Question: I am trying to get only those records that are latest in each year from the following sample data, in case of tie get the one with highest ObjectID. (please see the image and SQL fiddle). Any help is appreciated.
(DB: SQL Server 2008)
please see the SQL Fiddle: <URL>
I want all the records that gets latest entry in each year and in case of tie get the one that has highest ObjectID.
Image Input Data and Results expected:

I was trying the sample code but no avail:
'''
SELECT t1.*, Year(lastvaluationdate) as Val_year FROM FS t1
WHERE t1.objectid = (SELECT MAX(t2.objectid)
FROM FS t2
WHERE t2.ENTITYUID = t1.ENTITYUID and t2.LASTVALUATIONDATE
= t1.LASTVALUATIONDATE)
order by ENTITYUID
'''
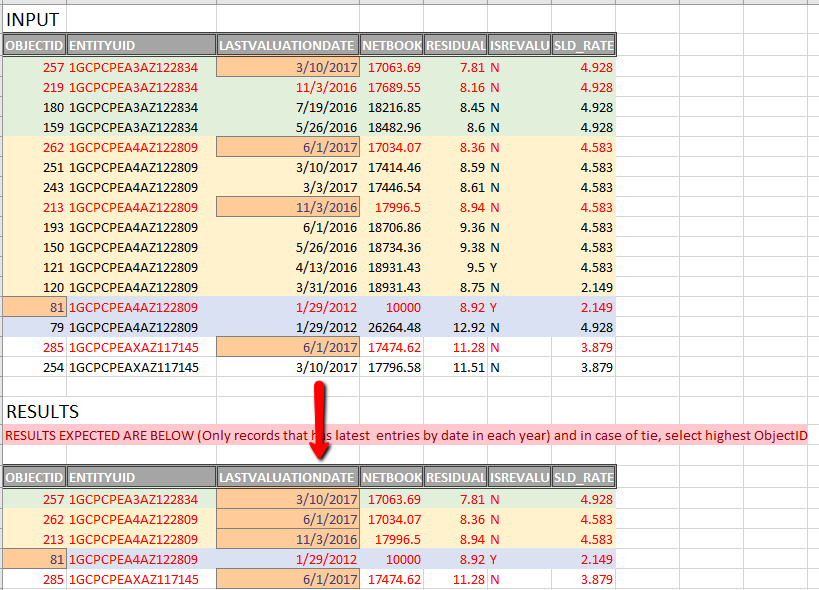
Answer: '''
SELECT t2.*
FROM (SELECT DISTINCT EntityUID, YEAR(LastValuationDate) YR FROM FS) t0
OUTER APPLY (
SELECT TOP 1 *
FROM FS t1
WHERE t1.EntityUID = t0.EntityUID AND YEAR(t1.LastValuationDate) = t0.YR
ORDER BY t1.LastValuationDate DESC, t1.ObjectID DESC
) t2
ORDER BY EntityUID DESC, LastValuationDate DESC, ObjectID DESC
'''
> <URL>